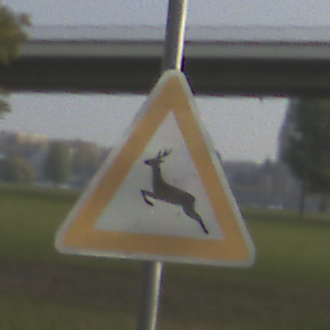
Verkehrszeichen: WildwechselRechts
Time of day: SunriseSunset
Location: Outdoor (Suburban)
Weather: PartlyCloudy
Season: NotSpecified
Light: Natural